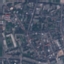
Land use / land cover class: Residential